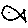
Label: fish